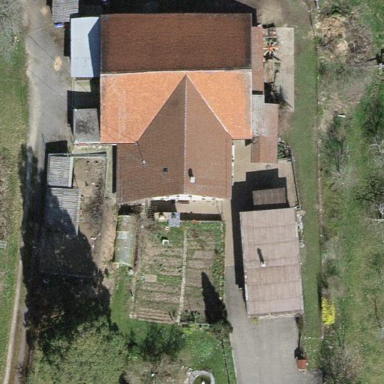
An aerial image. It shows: Farmyard area.